Question: I have to design a program that can classify emails as spam or nonspam using Python and Pandas.
I have done to classify the email as spam or nonspam according to the email's subject. For my second task, I have to classify the emails as spam or nonspam according to the time. If the email gets received on ('Friday and 'Saturday') it should be classified as spam. Otherwise nonspam. I literally don't have any idea how to do that. I tried to search but ended up with nothing.
This is a screenshot from the excel file

'''
import pandas as pd
ExcelFile = pd.read_excel(r'C:\Users\Documents\Email Table.xlsx')
Subject = pd.DataFrame(ExcelFile, columns=['Subject'])
def spam(Subject):
A = len(ExcelFile[ExcelFile['Subject'].isnull()])
print("Number of spam emails ",A)
print(ExcelFile[ExcelFile['Subject'].isnull()])
spam(Subject)
'''
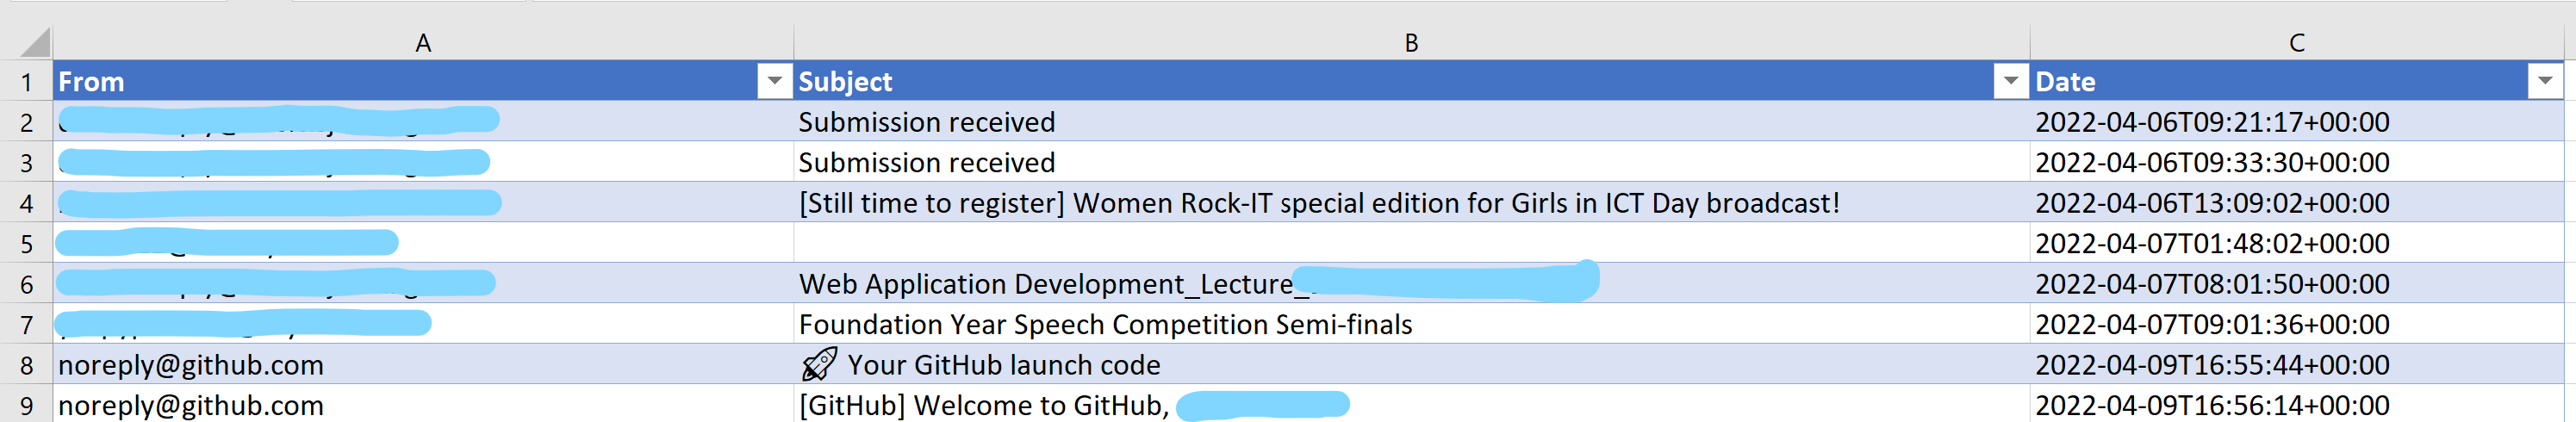
Answer: There are a million ways you could do this, but this is how I would do it. I provided comments and some naming conventions simply for clarity which should allow you to take and modify as necessary to fit your specific needs
'''
#All necessary imports
import pandas as pd
import numpy as np
import datetime
#Create same sample data (just made this up nothing specific)
data = {
'From' : ['test@gmail.com', 'test1@gmail.com', 'test2@gmail.com', 'test3@gmail.com', 'test4@gmail.com'],
'Subject' : ['Free Stuff', 'Buy Stuff', np.nan,'More Free Stuff', 'More Buy Stuff'],
'Dates' : ['2022-05-18 01:00:00', '2022-05-18 03:00:00', '2022-05-19 08:00:00', '2022-05-20 01:00:00', '2022-05-21 10:00:00']
}
#Create a Dataframe with the data
df = pd.DataFrame(data)
#Set all nulls/nones/NaN to a blank string
df.fillna('', inplace = True)
#Set the Dates column to a date column with YYYY-MM-DD HH:MM:SS format
df['Dates'] = pd.to_datetime(df['Dates'], format = '%Y-%m-%d %H:%M:%S')
#Create a column that will identify the what day the Dates column is on
df['Day'] = df['Dates'].dt.day_name()
#Write a np.select() to determine if the Subject column is null or if the Day column is on Friday or Saturday
#This is where you specify which days are spam days
list_of_spam_days = ['Friday', 'Saturday']
#List of conditions to test of true or false (np.nan is equivilent of a null)
condition_list = [df['Subject'] == '', df['Day'].isin(list_of_spam_days)]
#Mirroring the condition_list from before what should happen if the condition is true
true_list = ['Spam', 'Spam']
#Make a new column to which holds all of the results of our condition and true lists
#The final 'Not Spam' is the default if the condition list was not satisfied
df['Spam or Not Spam'] = np.select(condition_list, true_list, 'Not Spam')
df
'''